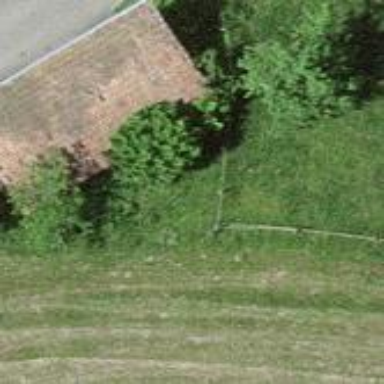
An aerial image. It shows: Rural barn.